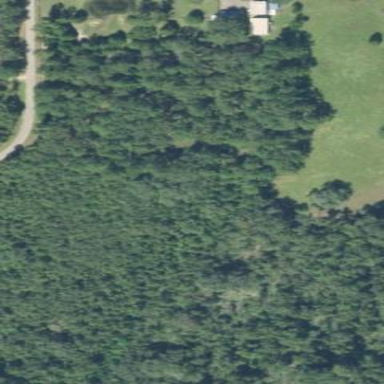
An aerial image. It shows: Mixed woodland area with various types of leaves.